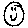
Label: smiley face